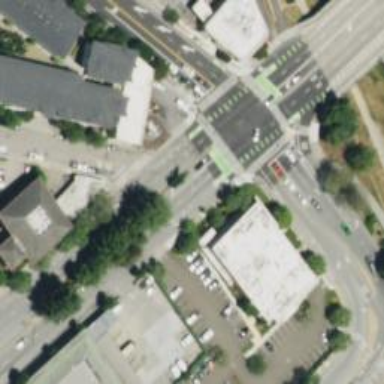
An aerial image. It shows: Marked road crossing.